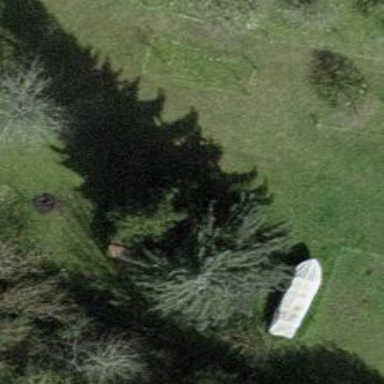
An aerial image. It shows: Evergreen tree with needle-leaved leaves.